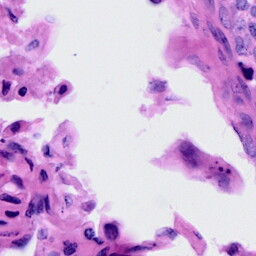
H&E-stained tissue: Cervix